Aerial crown-view tile of a tropical tree (Barro Colorado Island, Panama), acquired 20250414:
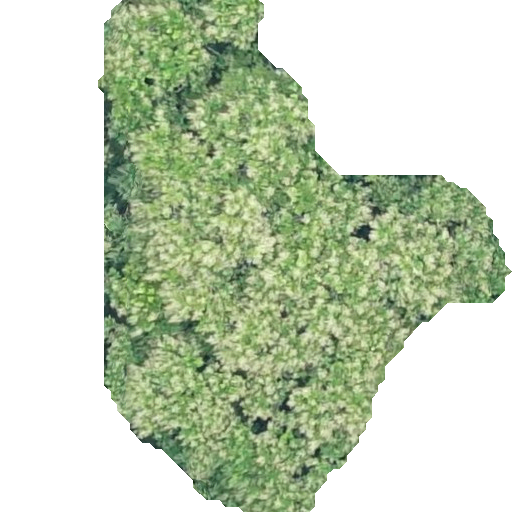
Species: Anacardium excelsum
GBIF accepted scientific name: Anacardium excelsum
Crown area: 195.636 m²